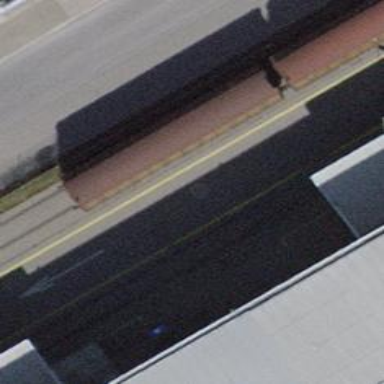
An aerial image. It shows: Railway switch.